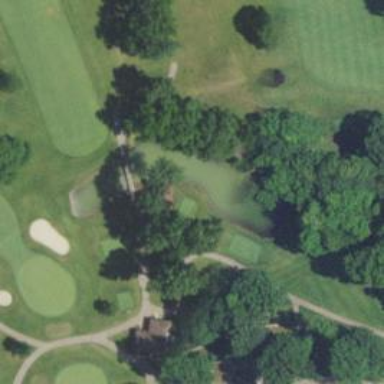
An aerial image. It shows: Asphalt path that serves as golf cartpath.